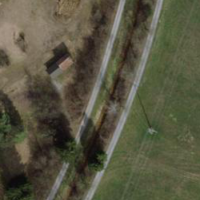
EUNIS habitat code: 25
Species observed at this site:
Prunus padus